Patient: sex M, age 48
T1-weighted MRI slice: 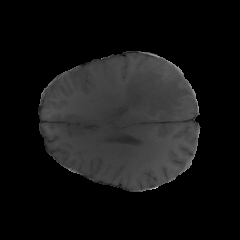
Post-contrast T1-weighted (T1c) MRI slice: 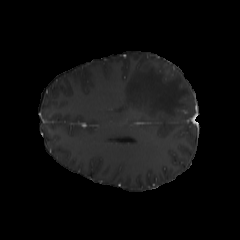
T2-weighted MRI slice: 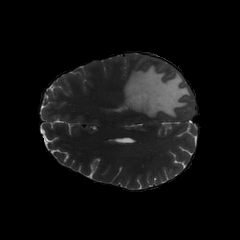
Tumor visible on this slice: yes
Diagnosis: Glioblastoma, IDH-wildtype
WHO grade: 4